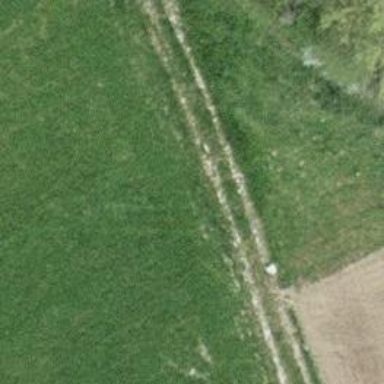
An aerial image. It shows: Track road with grade4 tracktype.